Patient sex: F
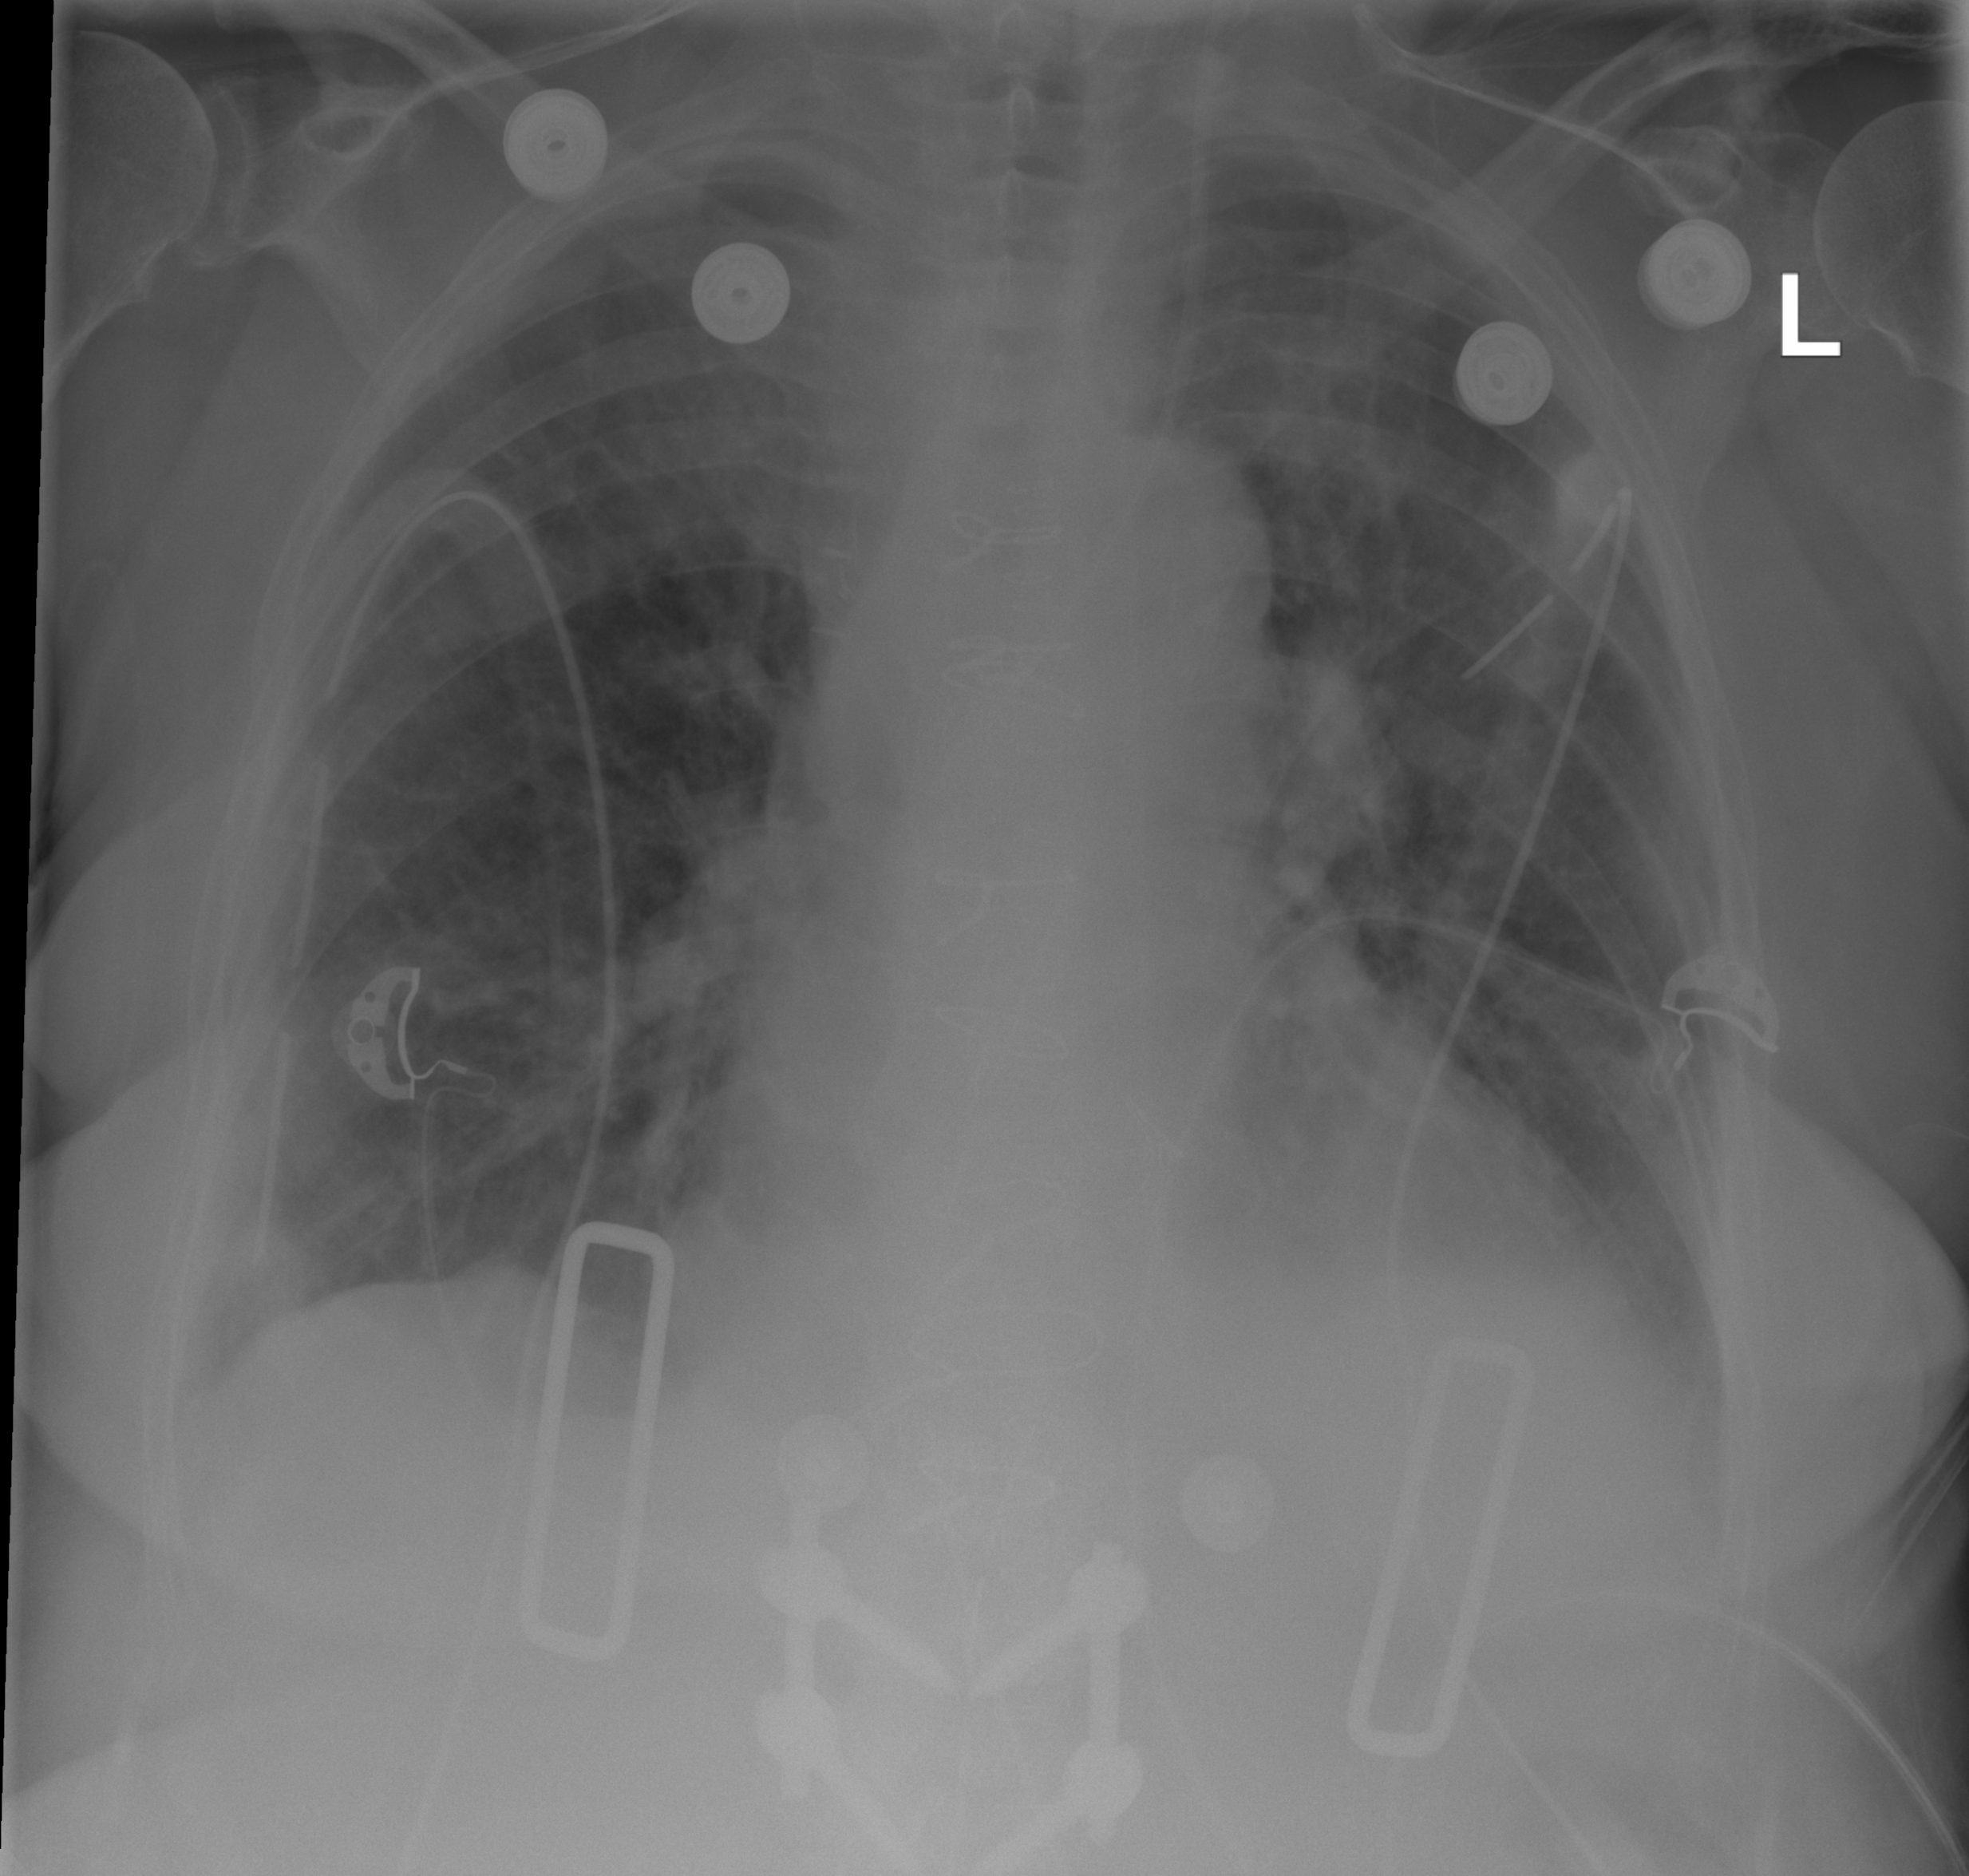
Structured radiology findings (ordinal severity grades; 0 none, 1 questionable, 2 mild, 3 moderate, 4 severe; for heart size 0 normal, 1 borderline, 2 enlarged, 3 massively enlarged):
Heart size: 2
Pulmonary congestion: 0
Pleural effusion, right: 1
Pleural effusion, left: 1
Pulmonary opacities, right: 0
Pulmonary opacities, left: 0
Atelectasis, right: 1
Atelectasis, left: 2